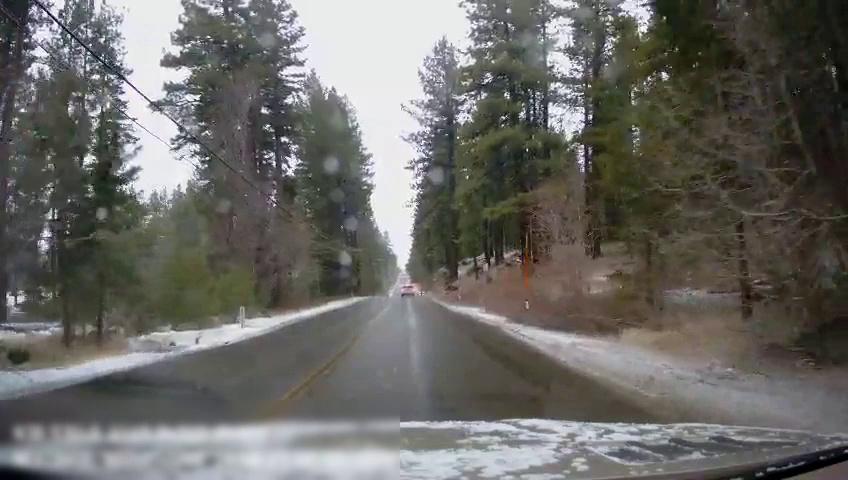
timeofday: Day
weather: Snowy
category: Vehicles | SUV
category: Drivable Space